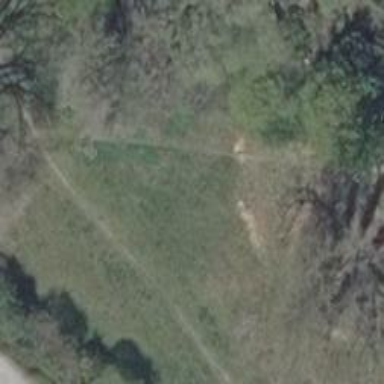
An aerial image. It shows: Ground path.